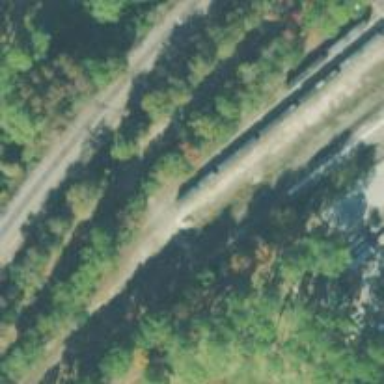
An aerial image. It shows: Rail spur service.